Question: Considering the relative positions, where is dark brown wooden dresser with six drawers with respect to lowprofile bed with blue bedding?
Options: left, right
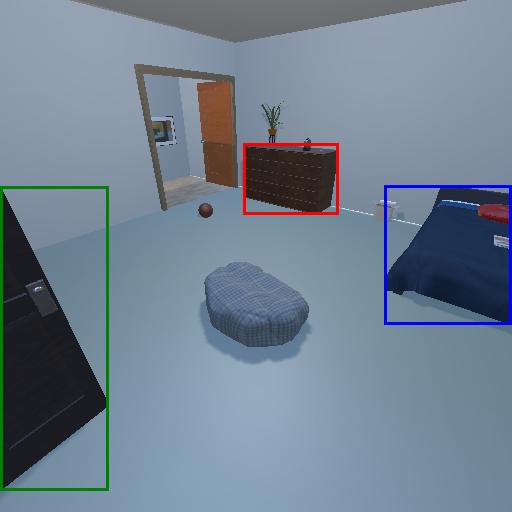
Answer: left